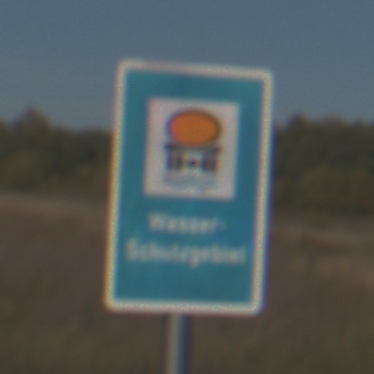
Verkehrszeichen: Wasserschutzgebiet
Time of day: MorningAfternoon
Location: Outdoor (Nature)
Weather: Clear
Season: Autumn
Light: Natural